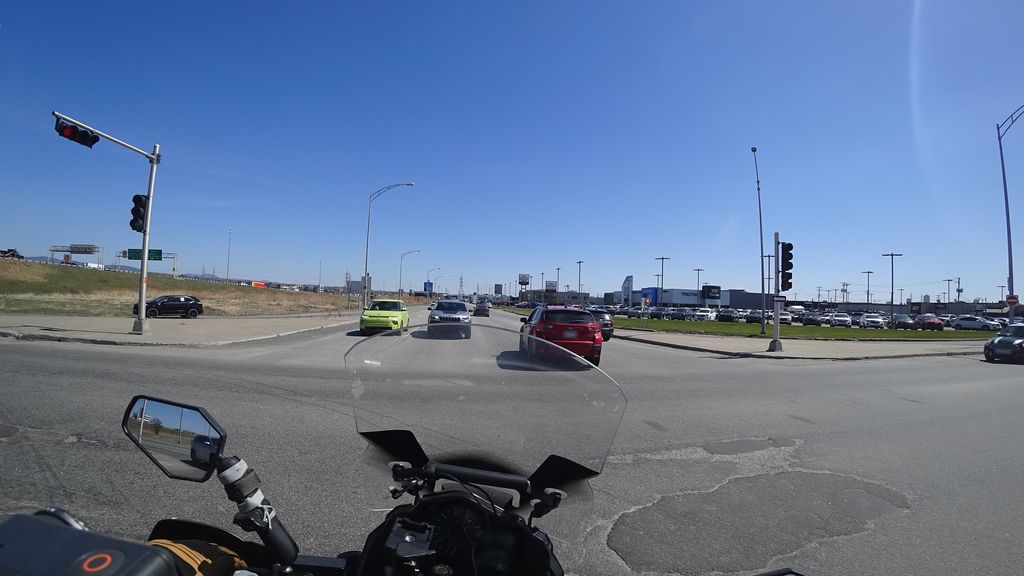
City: quebec_city